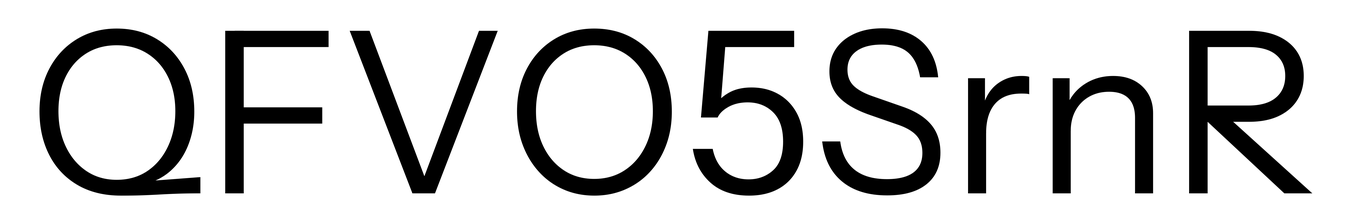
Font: InstrumentSans_Regular